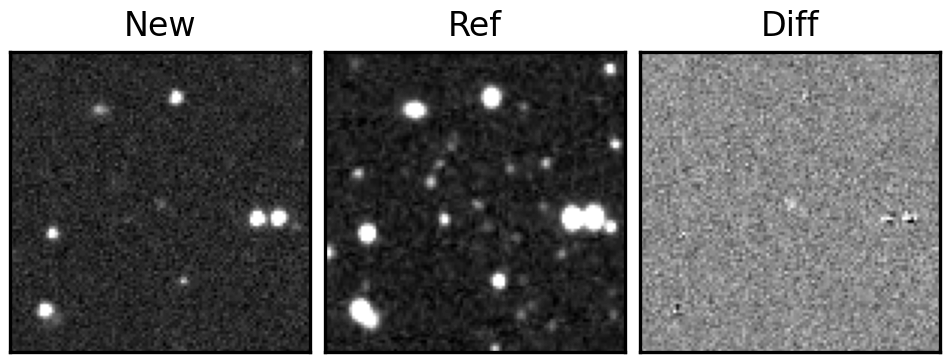
Label: real